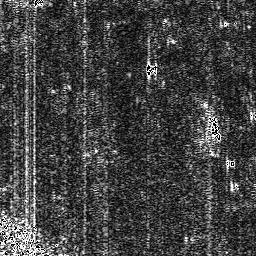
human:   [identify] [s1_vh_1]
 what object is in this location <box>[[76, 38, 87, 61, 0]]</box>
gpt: <ref>1 medium ship at the right</ref>